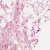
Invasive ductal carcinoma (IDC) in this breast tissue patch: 0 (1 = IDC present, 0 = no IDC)